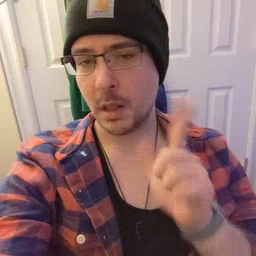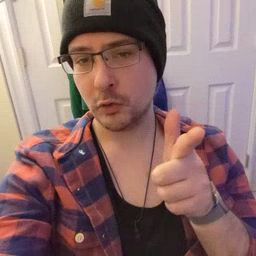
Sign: later